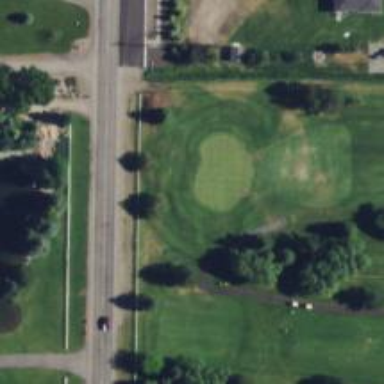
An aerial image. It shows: View of golf hole.